Brain MRI, t2w sequence, axial 2D slice.
Patient: age 38, sex F, weight 95 kg, height 1.95 m
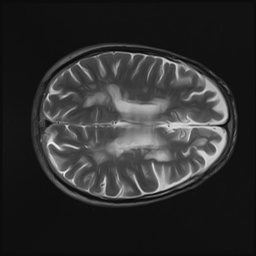